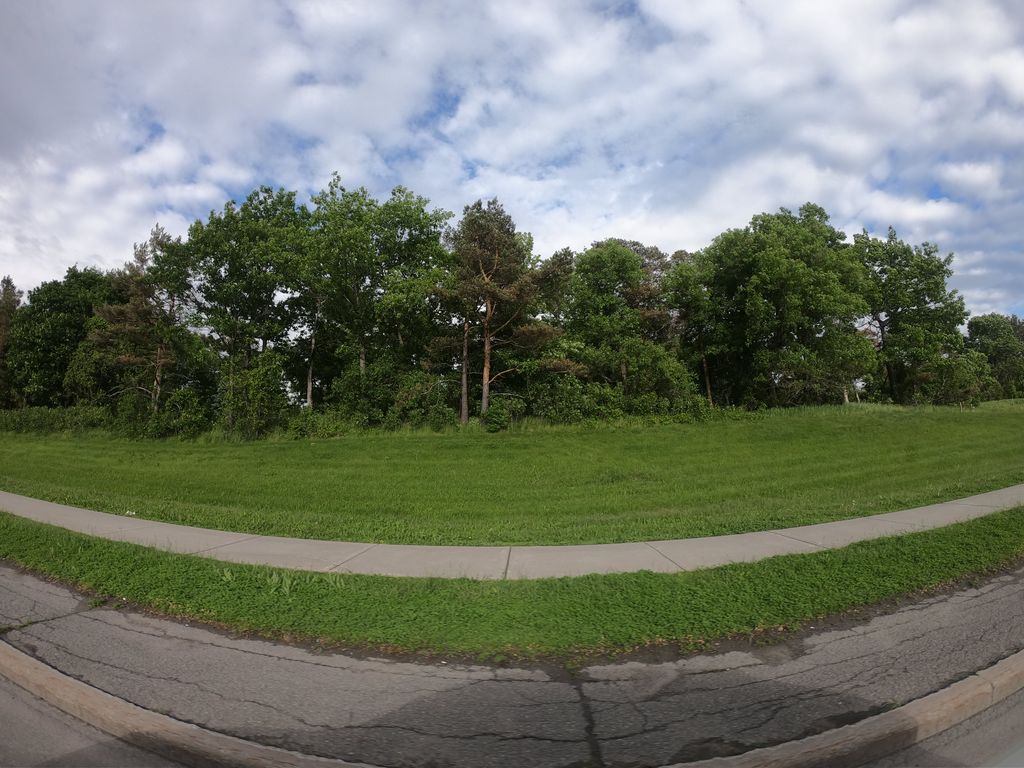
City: ottawa-gatineau